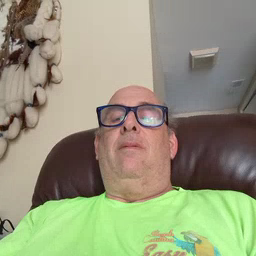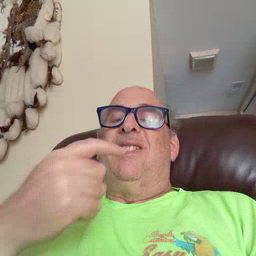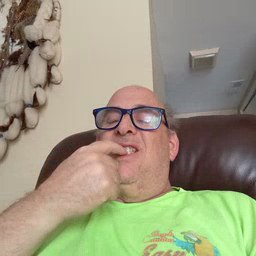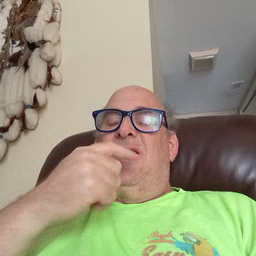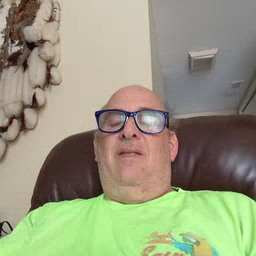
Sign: glasswindow